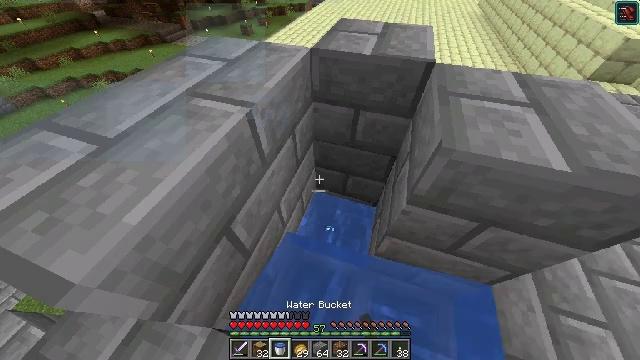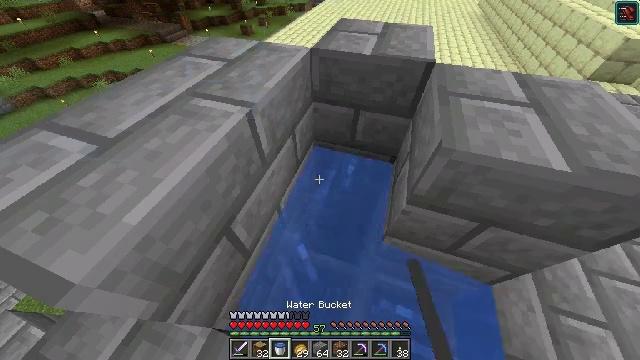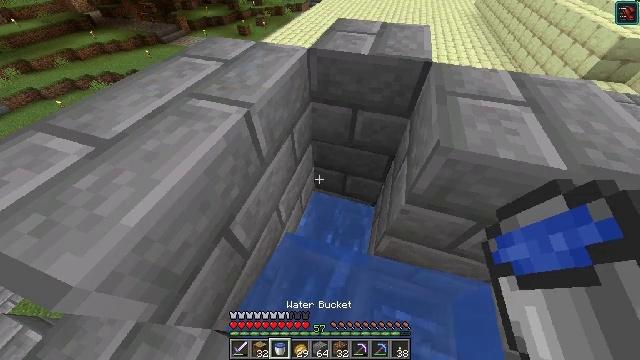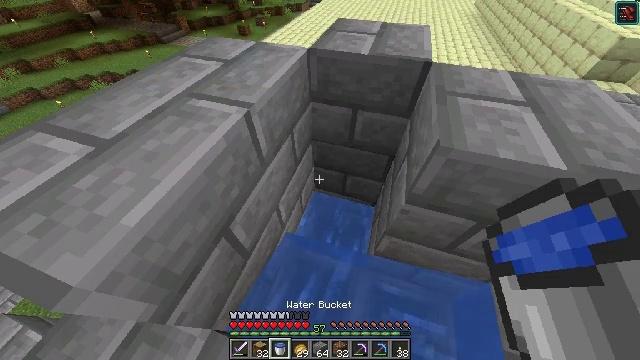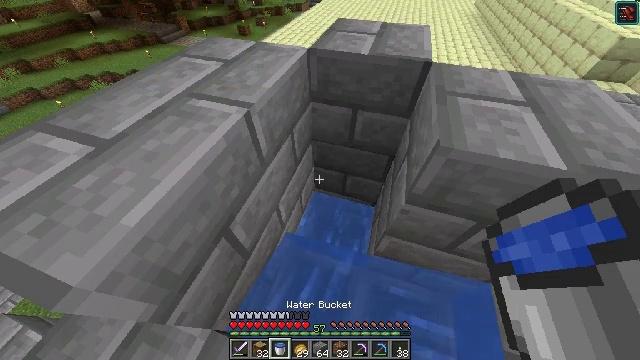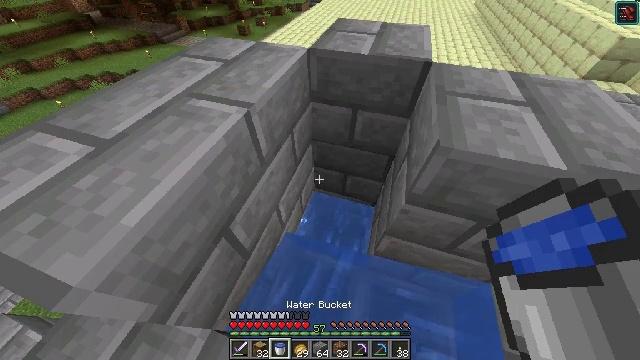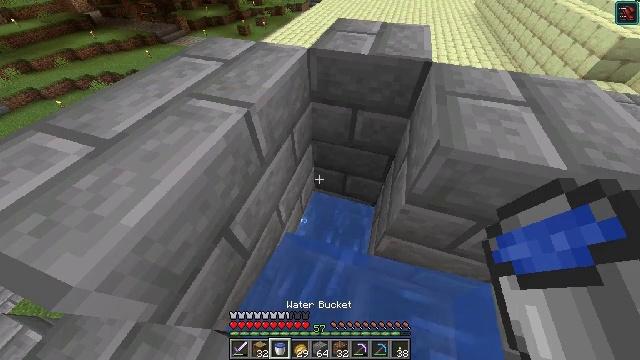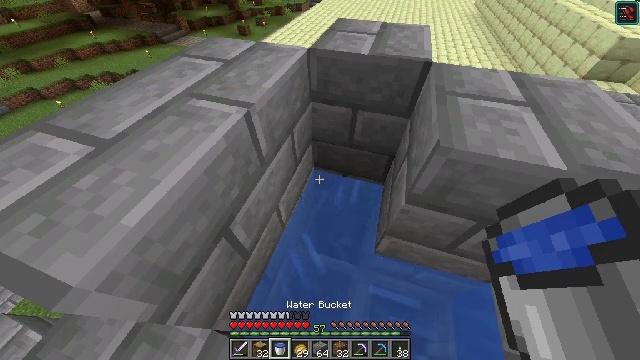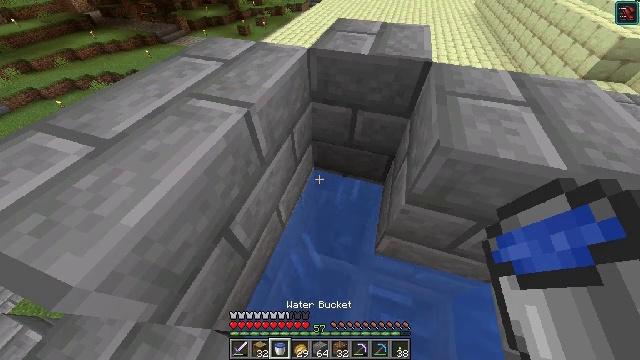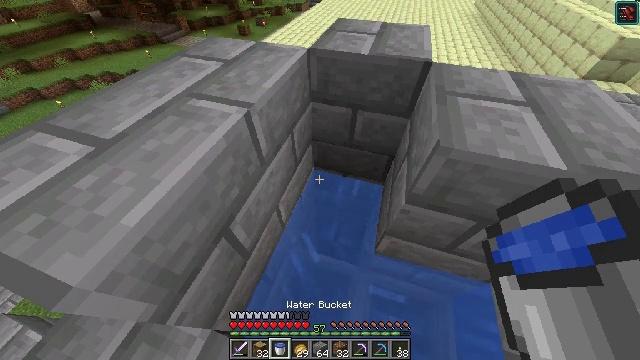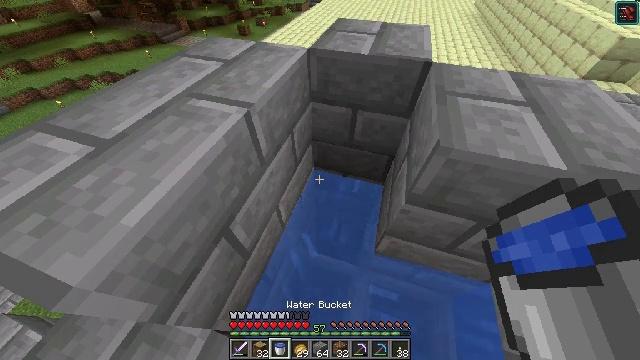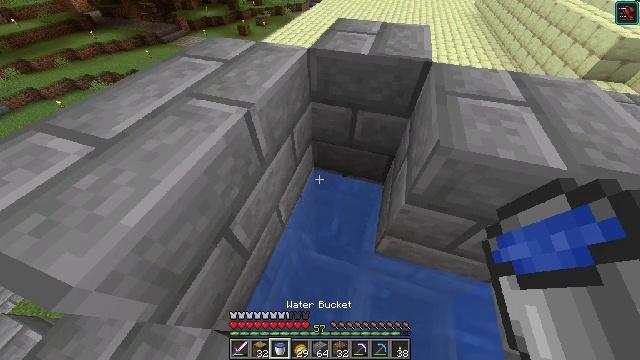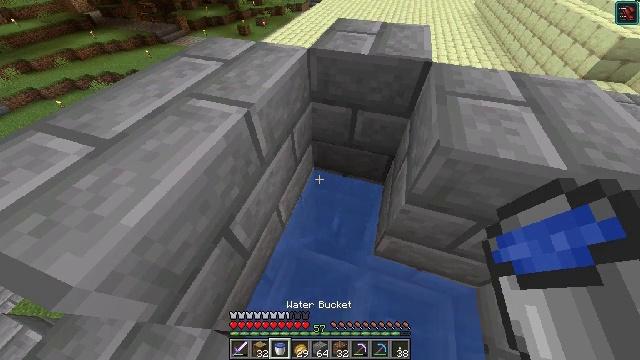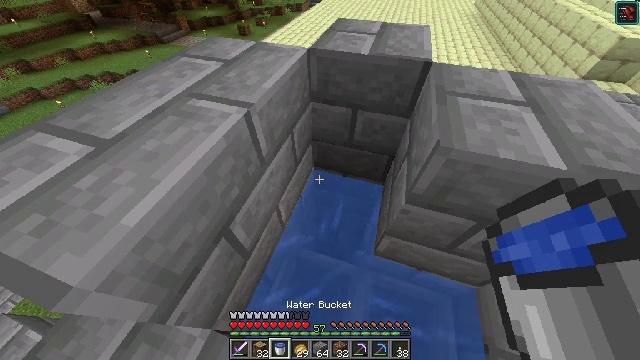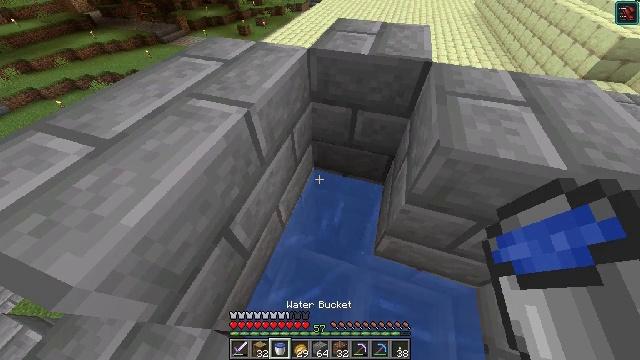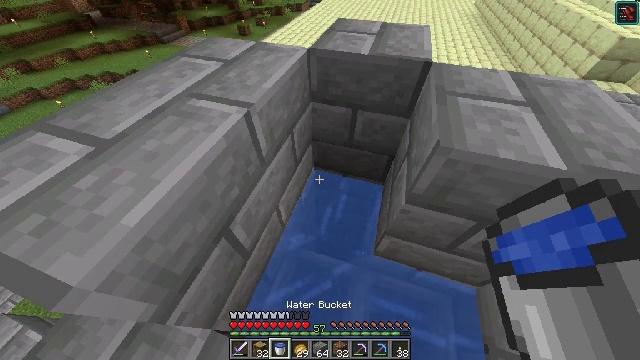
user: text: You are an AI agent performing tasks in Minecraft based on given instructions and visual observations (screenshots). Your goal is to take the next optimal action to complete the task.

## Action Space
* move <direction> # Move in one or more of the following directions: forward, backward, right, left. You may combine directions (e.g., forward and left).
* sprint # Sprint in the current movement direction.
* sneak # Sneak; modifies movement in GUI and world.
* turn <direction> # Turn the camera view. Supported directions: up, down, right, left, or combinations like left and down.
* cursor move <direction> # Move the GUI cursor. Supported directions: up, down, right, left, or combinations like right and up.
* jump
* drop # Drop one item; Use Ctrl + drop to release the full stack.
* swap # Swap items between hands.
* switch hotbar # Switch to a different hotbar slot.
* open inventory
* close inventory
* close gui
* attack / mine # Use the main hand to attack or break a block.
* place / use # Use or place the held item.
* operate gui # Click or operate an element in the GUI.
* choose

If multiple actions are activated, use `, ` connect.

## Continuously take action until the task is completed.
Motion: motion action
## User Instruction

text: Get the hopper into inventory.
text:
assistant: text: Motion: no_op
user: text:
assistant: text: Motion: no_op
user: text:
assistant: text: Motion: no_op
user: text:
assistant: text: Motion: no_op
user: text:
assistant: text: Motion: no_op
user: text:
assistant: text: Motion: no_op
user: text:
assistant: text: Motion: no_op
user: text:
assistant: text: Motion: no_op
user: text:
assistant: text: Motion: no_op
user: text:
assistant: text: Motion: no_op
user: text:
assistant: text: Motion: no_op
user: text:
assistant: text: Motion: no_op
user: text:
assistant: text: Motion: no_op
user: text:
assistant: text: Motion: no_op
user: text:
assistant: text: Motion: no_op
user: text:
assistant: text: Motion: no_op
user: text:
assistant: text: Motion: no_op
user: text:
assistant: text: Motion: no_op
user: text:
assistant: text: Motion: no_op
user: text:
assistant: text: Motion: no_op
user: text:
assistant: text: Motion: no_op
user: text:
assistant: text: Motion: no_op
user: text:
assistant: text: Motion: no_op
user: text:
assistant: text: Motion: no_op
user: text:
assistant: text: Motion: no_op
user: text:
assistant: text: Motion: no_op
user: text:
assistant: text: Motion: no_op
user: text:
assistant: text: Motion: no_op
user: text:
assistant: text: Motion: no_op
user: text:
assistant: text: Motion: no_op